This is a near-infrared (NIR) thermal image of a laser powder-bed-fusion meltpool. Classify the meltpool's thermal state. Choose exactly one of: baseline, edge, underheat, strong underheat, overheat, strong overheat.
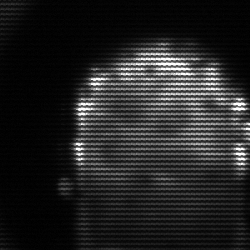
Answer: baseline